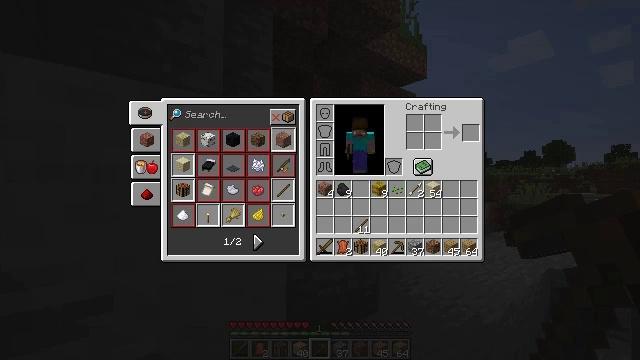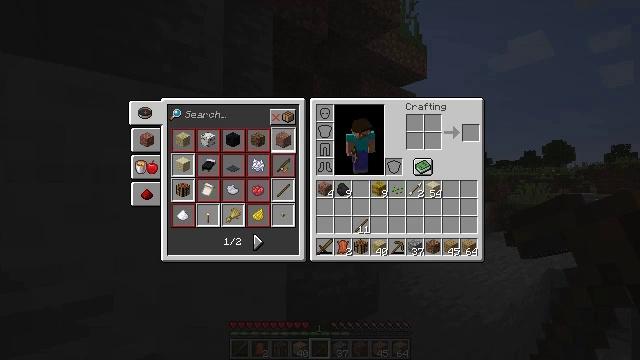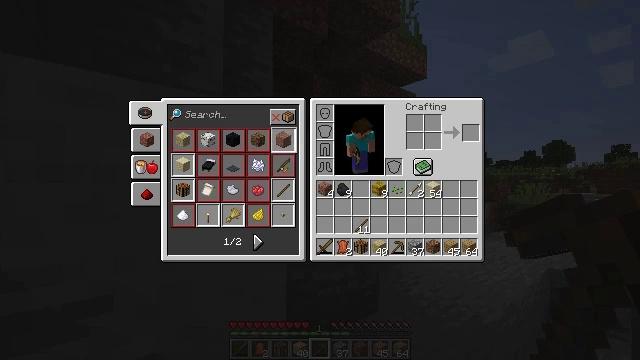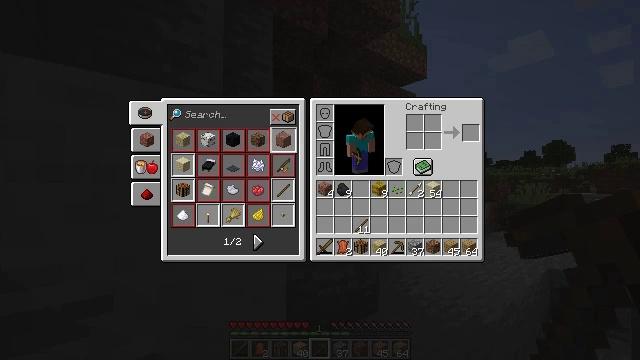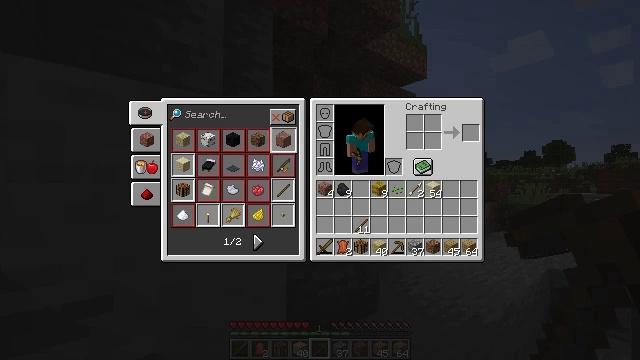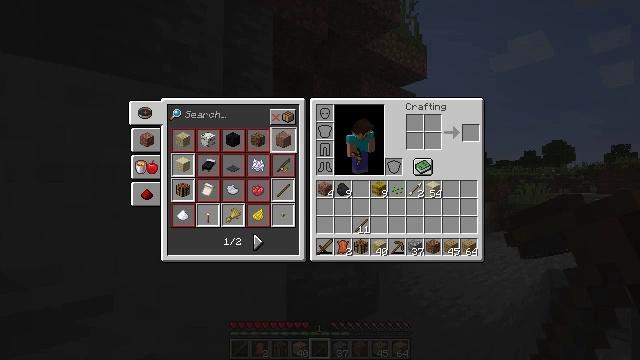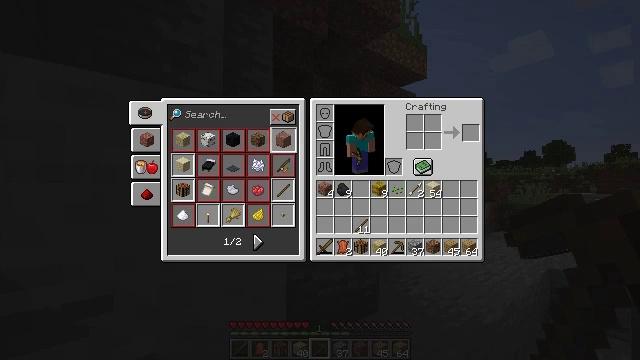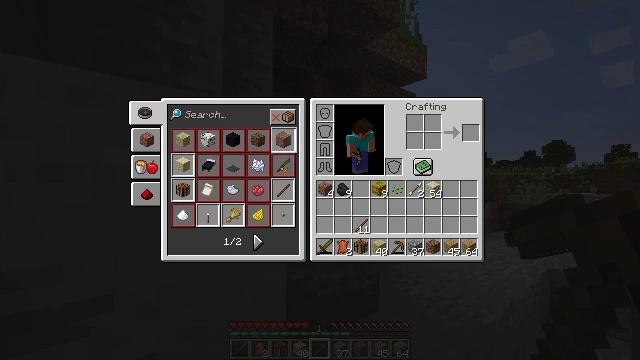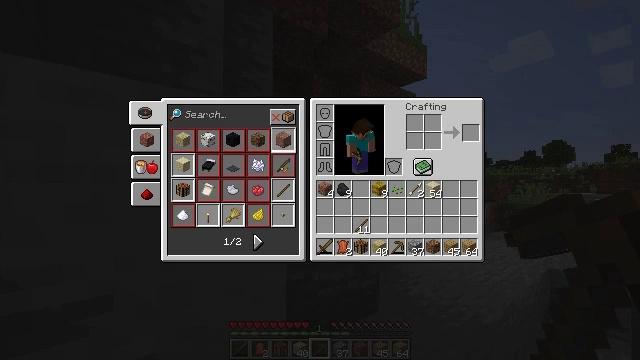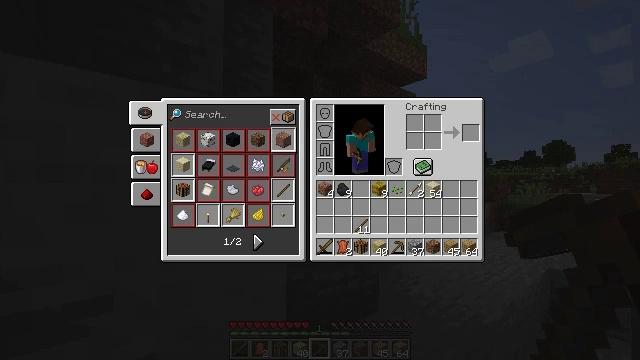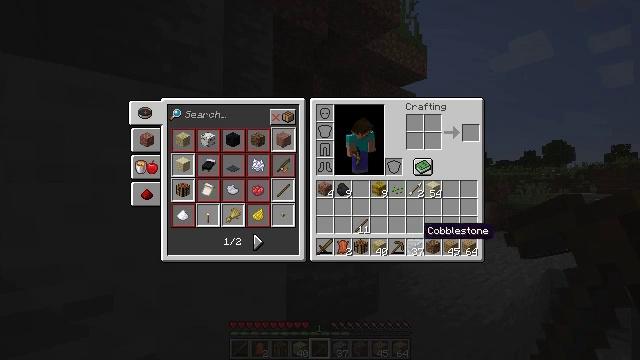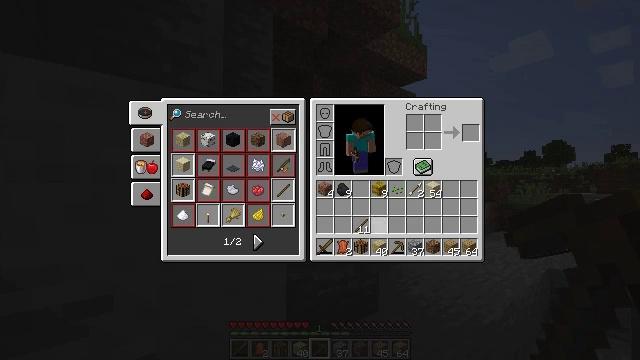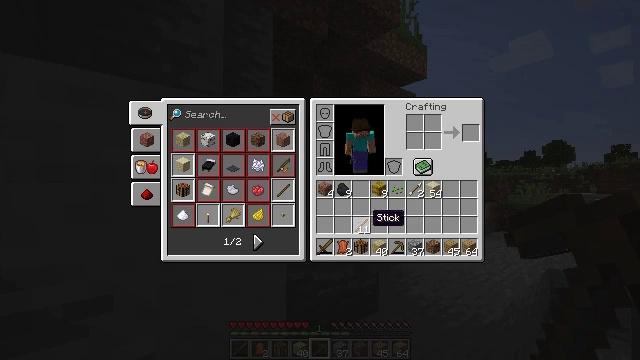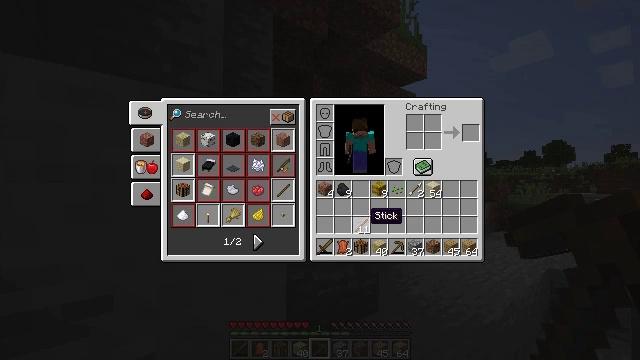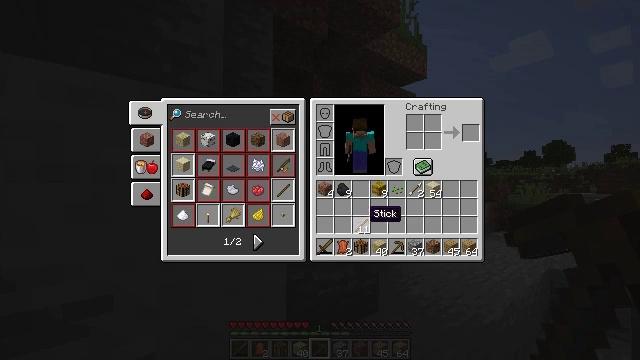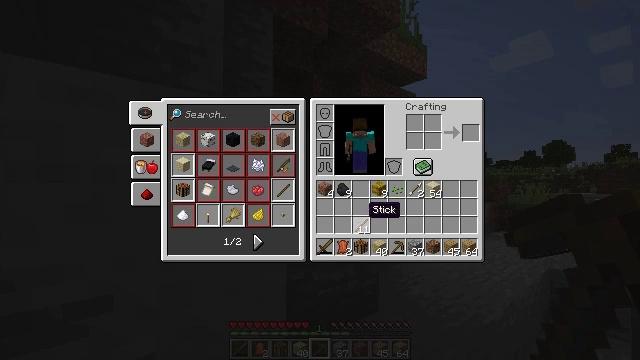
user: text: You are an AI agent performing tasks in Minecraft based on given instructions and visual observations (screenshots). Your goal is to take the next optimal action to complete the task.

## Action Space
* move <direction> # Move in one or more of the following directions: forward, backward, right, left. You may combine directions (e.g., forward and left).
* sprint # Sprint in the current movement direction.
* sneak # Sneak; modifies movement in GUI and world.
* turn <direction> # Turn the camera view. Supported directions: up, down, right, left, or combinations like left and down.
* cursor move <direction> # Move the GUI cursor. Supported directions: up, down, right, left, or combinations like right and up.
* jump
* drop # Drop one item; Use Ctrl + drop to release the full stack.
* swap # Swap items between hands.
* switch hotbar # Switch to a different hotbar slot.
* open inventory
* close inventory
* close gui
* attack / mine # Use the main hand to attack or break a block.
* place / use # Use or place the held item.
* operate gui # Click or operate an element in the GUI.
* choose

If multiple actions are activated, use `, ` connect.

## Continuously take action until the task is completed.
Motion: motion action
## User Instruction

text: Remove a wooden sword from the inventory.
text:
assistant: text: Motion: cursor move right and down
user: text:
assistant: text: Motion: cursor move right and down
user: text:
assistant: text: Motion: cursor move right
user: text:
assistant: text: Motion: no_op
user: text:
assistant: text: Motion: no_op
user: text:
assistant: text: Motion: no_op
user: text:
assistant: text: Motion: no_op
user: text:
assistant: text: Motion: cursor move left
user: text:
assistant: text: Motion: cursor move left and up
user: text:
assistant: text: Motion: cursor move left and up
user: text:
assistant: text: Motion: cursor move left and up
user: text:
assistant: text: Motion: cursor move left
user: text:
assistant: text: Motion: no_op
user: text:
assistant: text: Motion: no_op
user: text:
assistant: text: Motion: no_op
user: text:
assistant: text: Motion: no_op
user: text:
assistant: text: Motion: no_op
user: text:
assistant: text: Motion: no_op
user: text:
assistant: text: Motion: no_op
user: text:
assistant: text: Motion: cursor move left
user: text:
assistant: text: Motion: cursor move left
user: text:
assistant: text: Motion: no_op
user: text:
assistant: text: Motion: no_op
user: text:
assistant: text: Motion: no_op
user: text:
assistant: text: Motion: no_op
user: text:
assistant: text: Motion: no_op
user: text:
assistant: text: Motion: no_op
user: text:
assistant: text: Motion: no_op
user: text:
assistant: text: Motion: no_op
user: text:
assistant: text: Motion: no_op